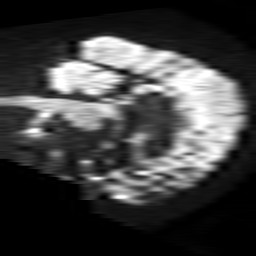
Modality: TRACE
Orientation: sagittal
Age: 74
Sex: female
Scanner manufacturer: philips
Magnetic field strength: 1.5 T
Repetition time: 4.6 s
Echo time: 0.08631 s